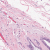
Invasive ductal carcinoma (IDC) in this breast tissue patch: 0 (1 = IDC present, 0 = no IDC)